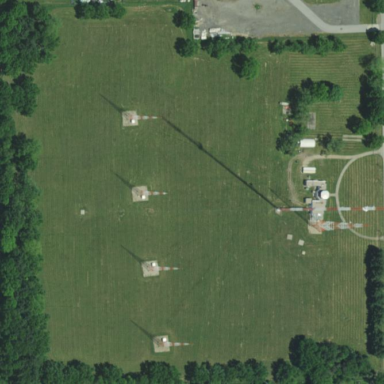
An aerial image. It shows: Telecom utility area.